Interaction volume radius: 10 \u00c5
Interaction volume height: 30 \u00c5
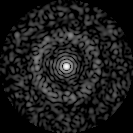
Disorder parameter: 0.8547